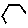
Label: hexagon